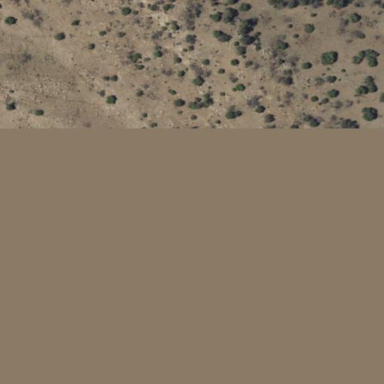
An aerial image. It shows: Patch of scrub vegetation.